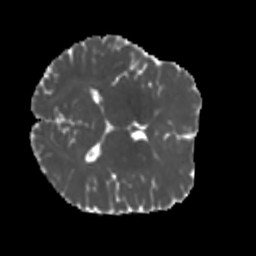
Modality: MD
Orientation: axial
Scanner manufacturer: siemens
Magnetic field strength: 3 T
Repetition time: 4 s
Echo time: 0.0594 s